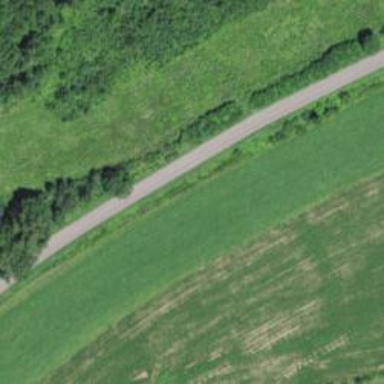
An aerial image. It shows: Unclassified road.